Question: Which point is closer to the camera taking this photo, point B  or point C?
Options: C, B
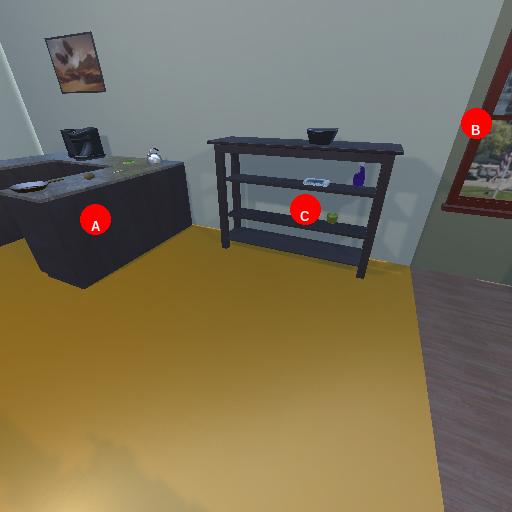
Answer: C